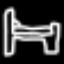
Label: bed